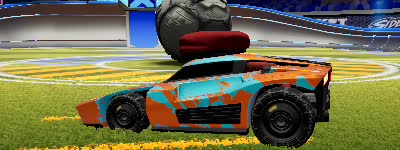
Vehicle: breakout